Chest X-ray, PA view. Patient: 33 years old, sex F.
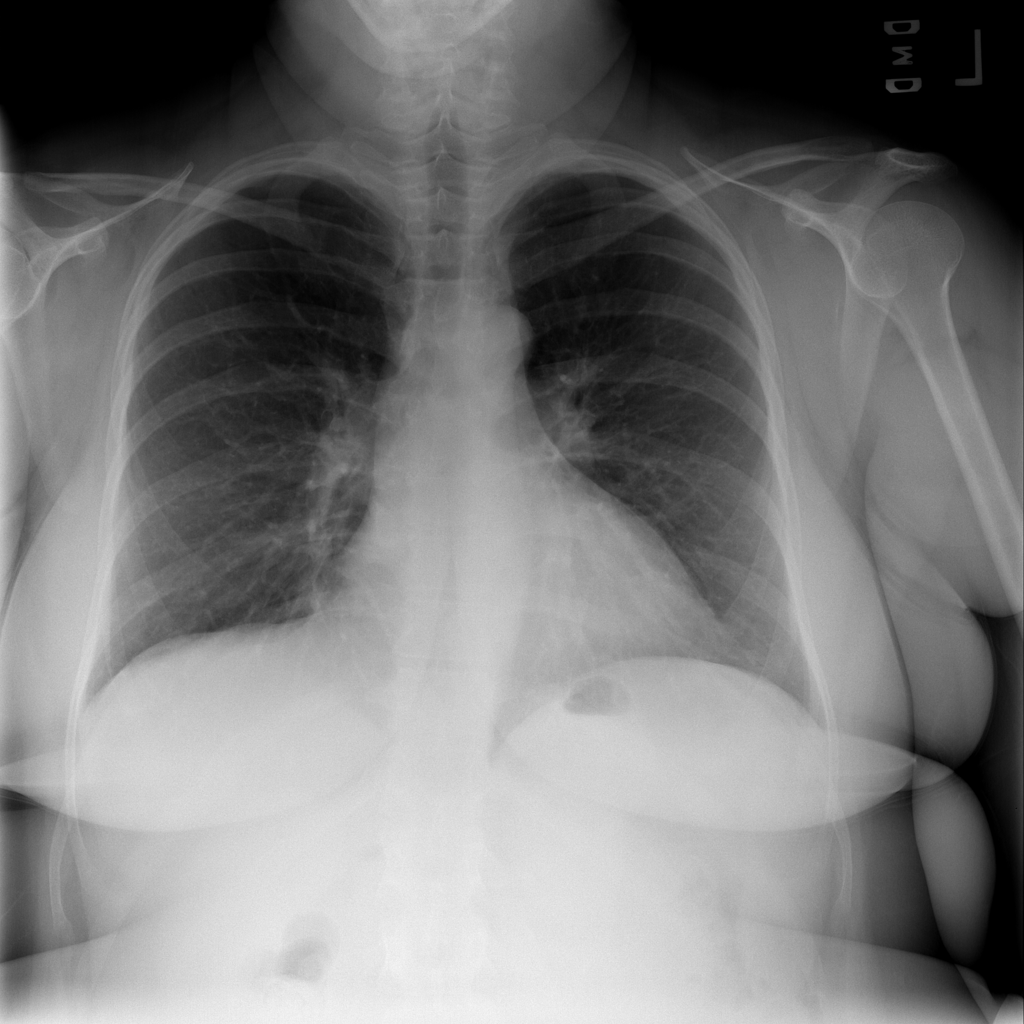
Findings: No Finding